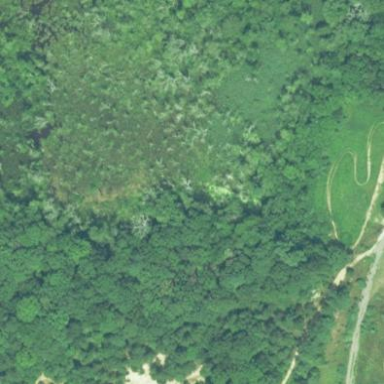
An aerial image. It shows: Woodland consisting mainly of needle-leaved trees.